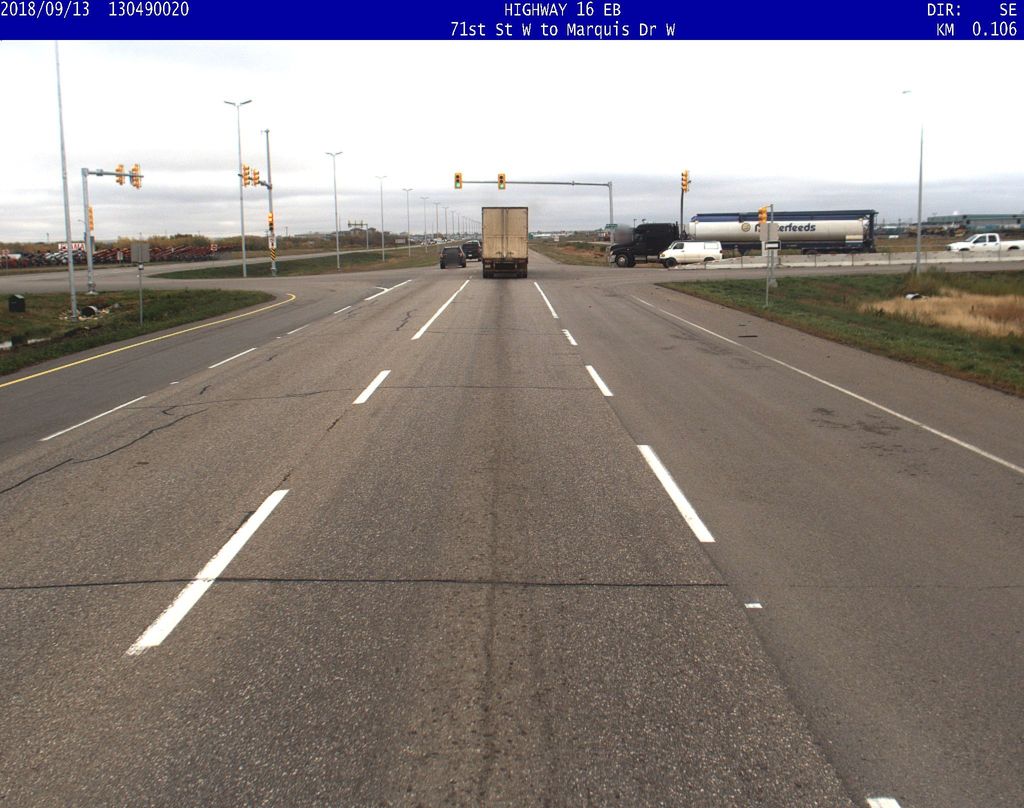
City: saskatoon